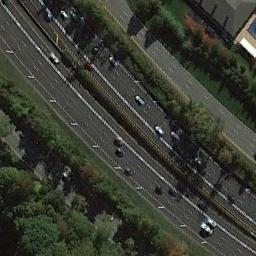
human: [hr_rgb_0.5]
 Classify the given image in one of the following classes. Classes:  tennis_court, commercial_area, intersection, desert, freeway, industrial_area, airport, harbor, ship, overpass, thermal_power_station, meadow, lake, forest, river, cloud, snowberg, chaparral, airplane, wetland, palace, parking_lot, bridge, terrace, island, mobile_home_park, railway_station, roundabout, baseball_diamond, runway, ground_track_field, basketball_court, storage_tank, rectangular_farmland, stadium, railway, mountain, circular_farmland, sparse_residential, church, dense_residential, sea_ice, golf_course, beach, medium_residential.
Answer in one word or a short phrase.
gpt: freeway